Aerial crown-view tile of a tropical tree (Barro Colorado Island, Panama), acquired 20250616:
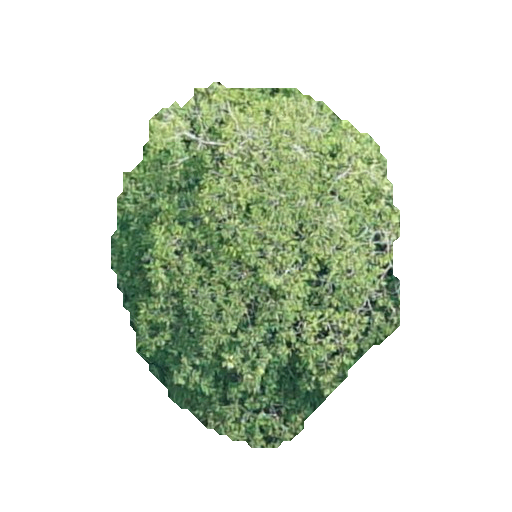
Species: Dipteryx oleifera
GBIF accepted scientific name: Dipteryx oleifera
Crown area: 114.124 m²